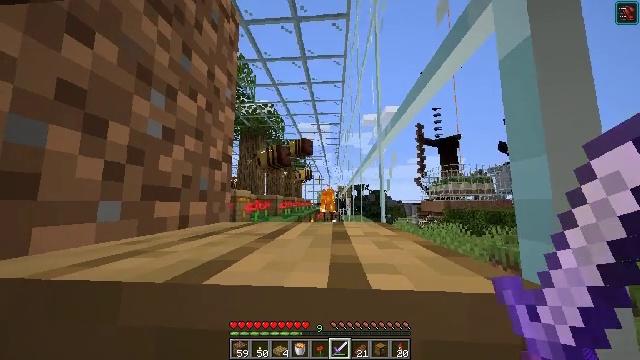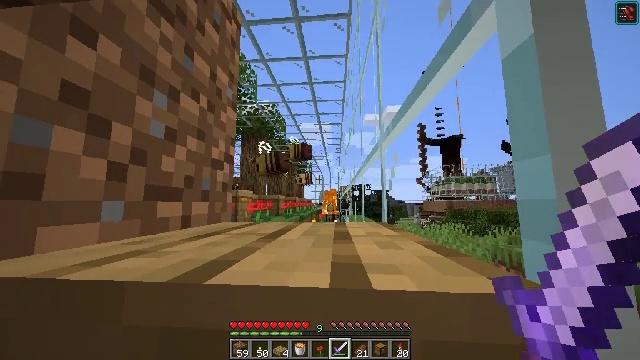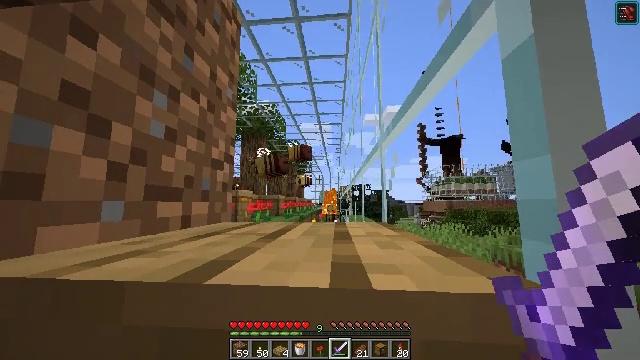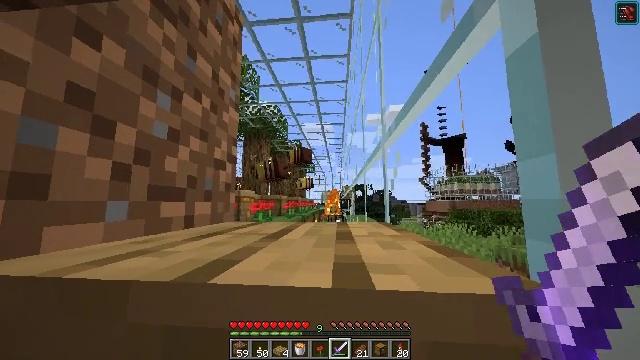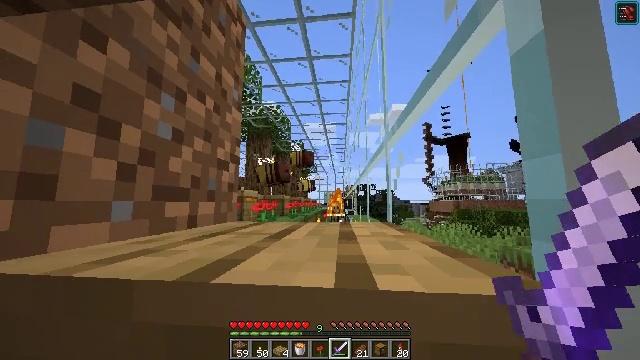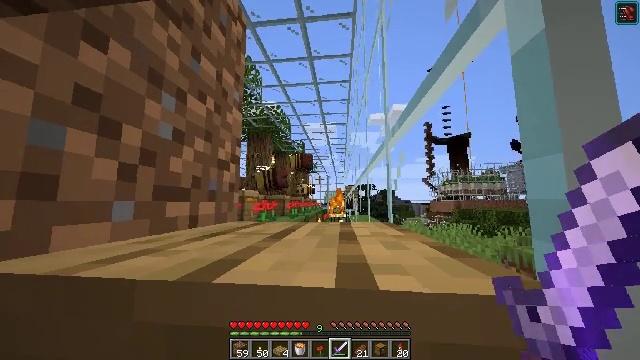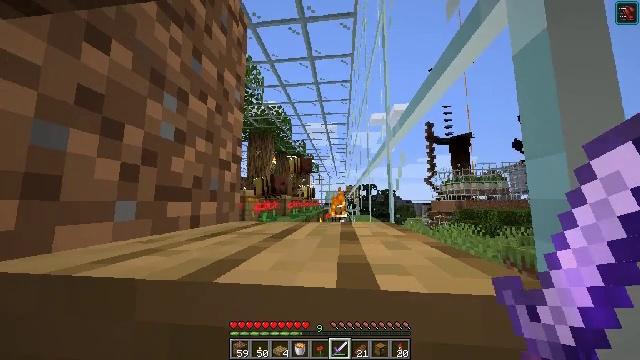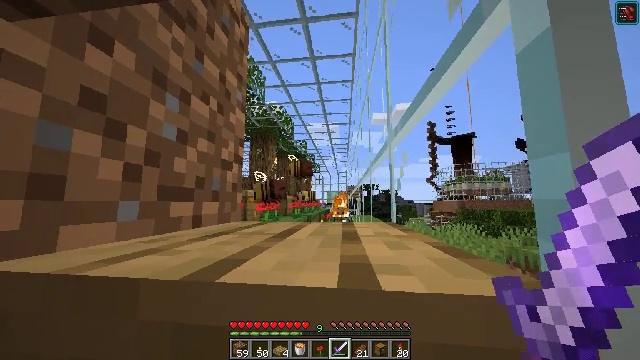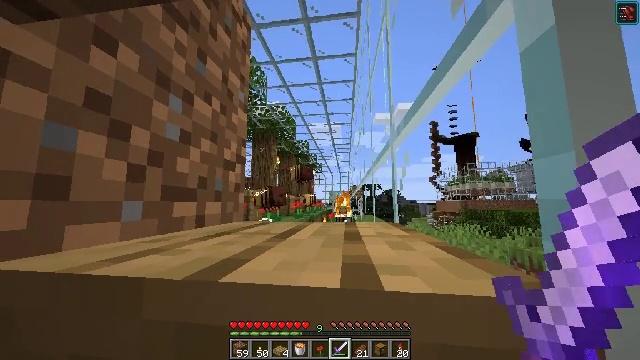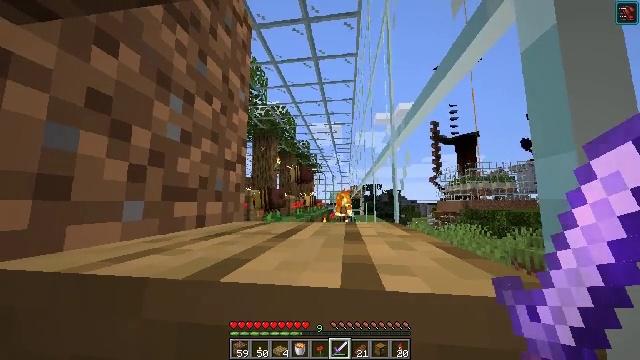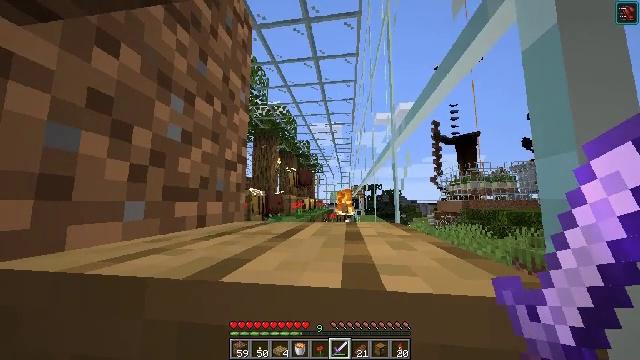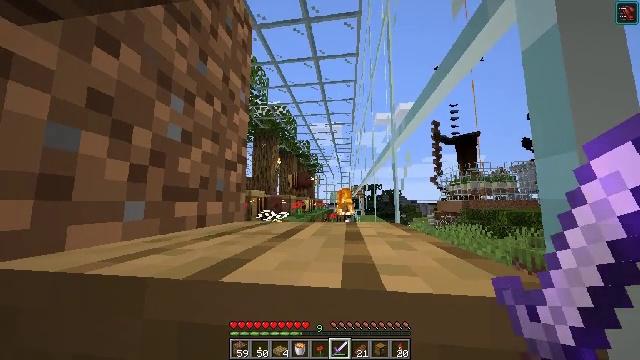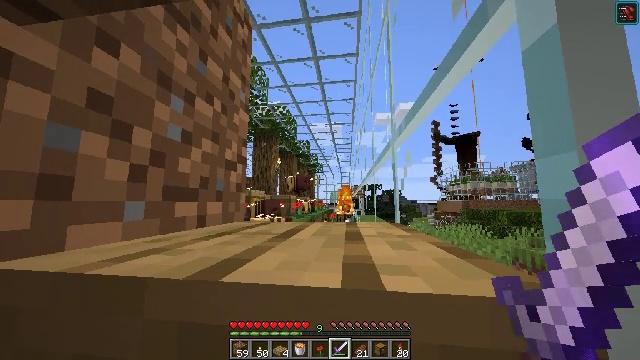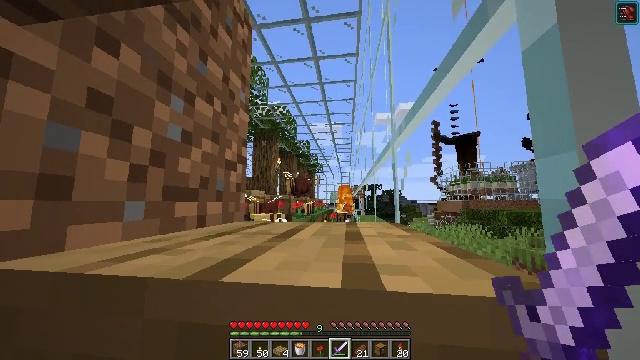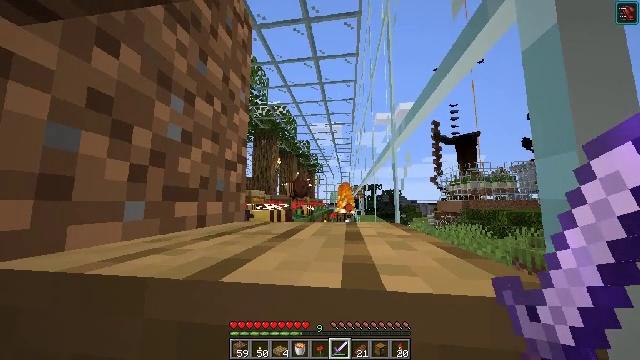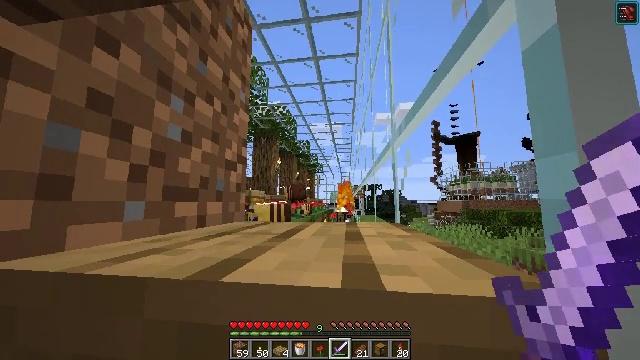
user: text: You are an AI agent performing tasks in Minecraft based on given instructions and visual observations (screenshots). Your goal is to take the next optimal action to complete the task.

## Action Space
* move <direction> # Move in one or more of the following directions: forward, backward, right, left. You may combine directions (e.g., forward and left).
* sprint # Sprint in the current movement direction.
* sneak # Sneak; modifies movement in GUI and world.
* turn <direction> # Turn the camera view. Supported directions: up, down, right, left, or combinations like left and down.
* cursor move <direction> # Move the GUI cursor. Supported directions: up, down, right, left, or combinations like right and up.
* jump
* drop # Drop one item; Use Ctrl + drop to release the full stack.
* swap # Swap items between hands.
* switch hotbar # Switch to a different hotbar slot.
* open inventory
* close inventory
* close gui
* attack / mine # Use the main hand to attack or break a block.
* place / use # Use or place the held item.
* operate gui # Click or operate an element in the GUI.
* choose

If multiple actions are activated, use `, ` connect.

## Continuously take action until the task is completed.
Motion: motion action
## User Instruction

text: Kill mobs.
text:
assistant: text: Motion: no_op
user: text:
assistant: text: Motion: no_op
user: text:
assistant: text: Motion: no_op
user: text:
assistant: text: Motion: no_op
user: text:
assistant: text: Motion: no_op
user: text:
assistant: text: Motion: no_op
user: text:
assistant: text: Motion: no_op
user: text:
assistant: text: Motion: no_op
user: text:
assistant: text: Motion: no_op
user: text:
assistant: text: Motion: no_op
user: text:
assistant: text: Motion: no_op
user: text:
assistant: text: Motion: no_op
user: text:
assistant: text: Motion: no_op
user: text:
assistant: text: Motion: no_op
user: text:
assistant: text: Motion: no_op
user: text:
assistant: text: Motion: no_op
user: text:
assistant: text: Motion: no_op
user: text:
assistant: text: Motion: no_op
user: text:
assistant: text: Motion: no_op
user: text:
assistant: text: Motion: no_op
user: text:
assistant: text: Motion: no_op
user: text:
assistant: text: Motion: no_op
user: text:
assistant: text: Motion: turn left and down
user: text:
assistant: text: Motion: turn left and down
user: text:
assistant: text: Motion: turn left
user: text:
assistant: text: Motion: turn left and up
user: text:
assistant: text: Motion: turn left and up
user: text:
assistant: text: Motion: no_op
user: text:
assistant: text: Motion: no_op
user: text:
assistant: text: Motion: no_op